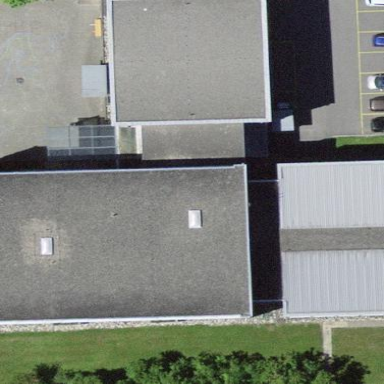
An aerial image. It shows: School building.